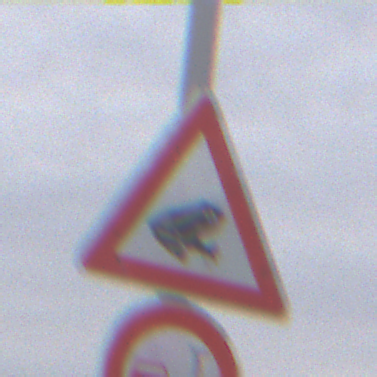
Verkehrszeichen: AmphibienwanderungLinks
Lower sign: VerbotUeberholenEinspurigeFahrzeuge
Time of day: Midday
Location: Outdoor (Suburban)
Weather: Overcast
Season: NotSpecified
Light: Natural